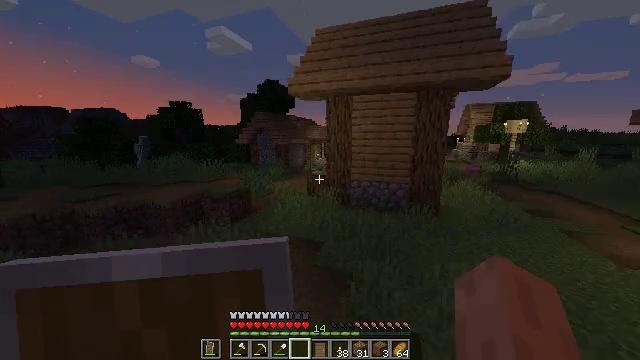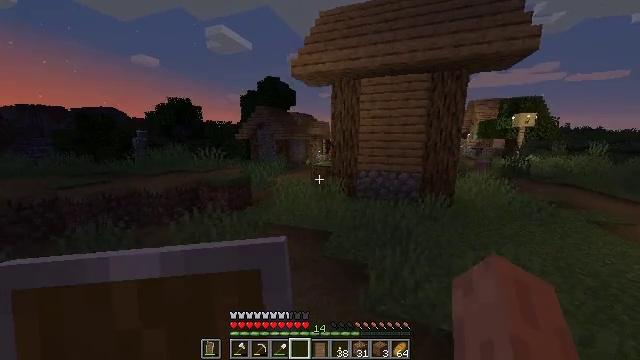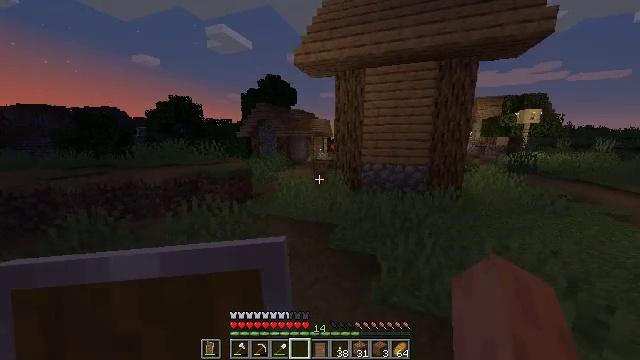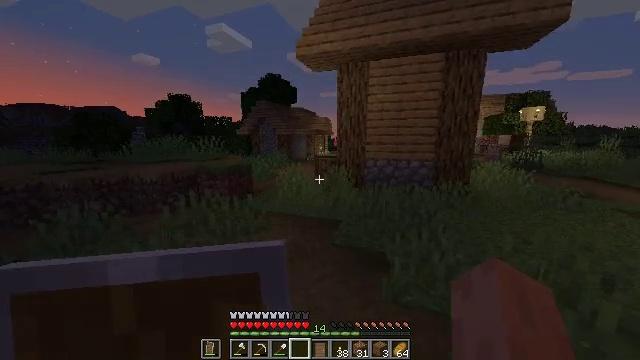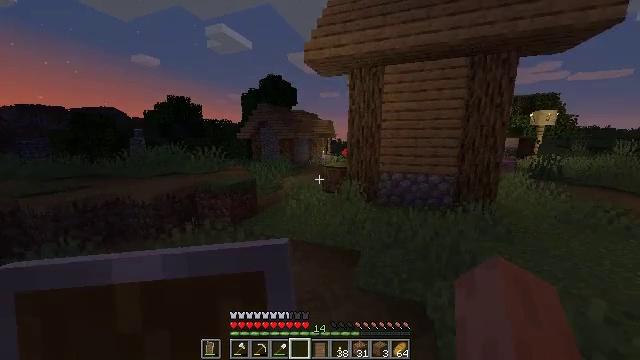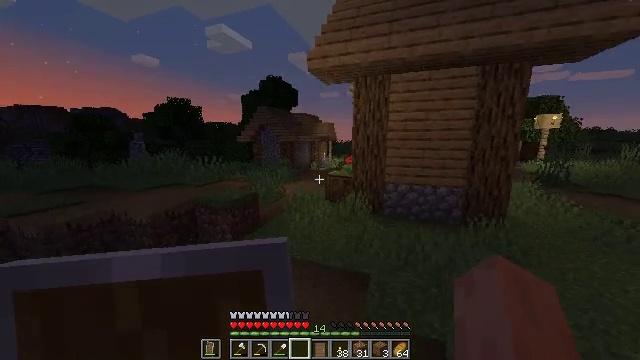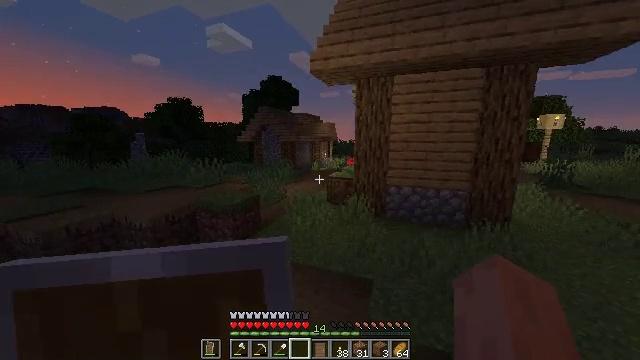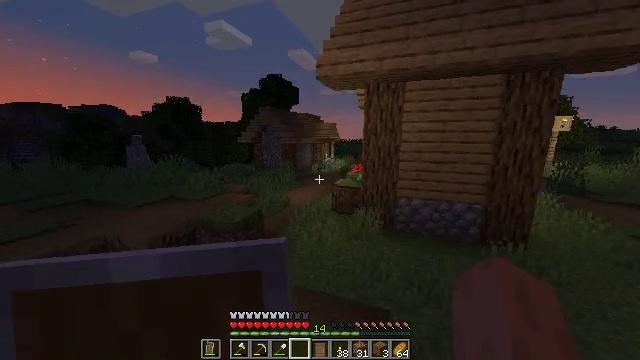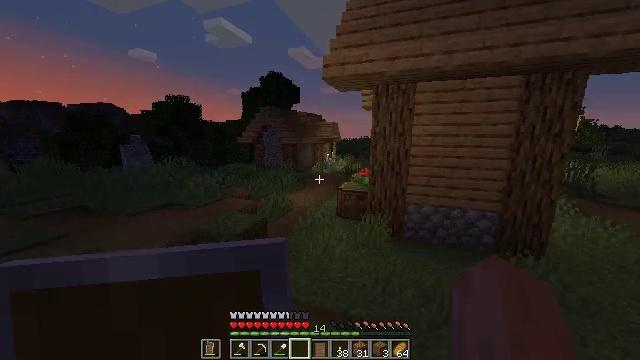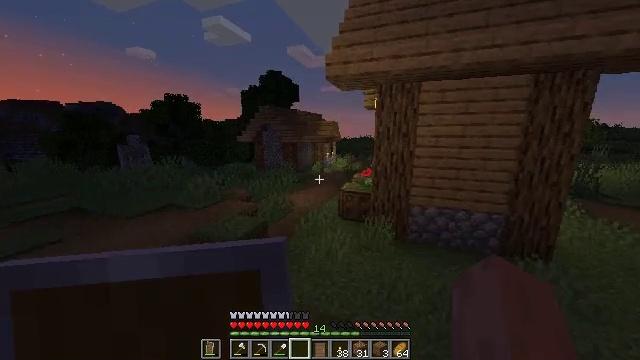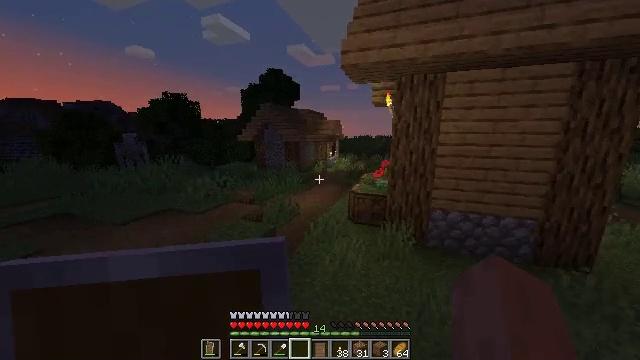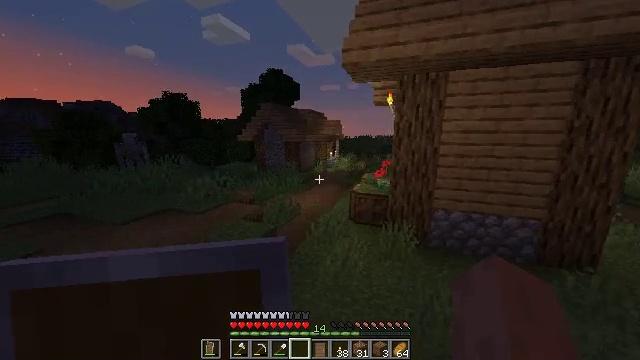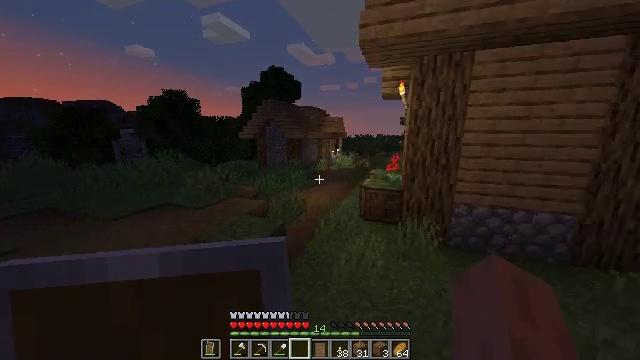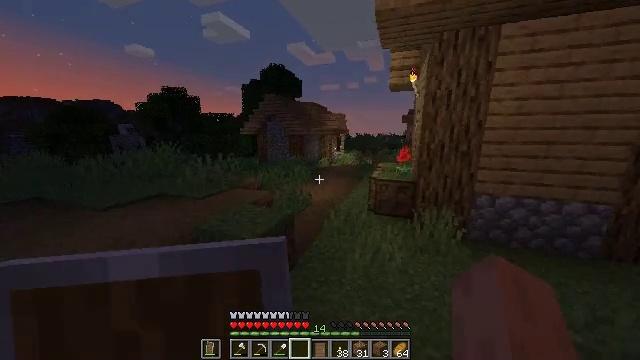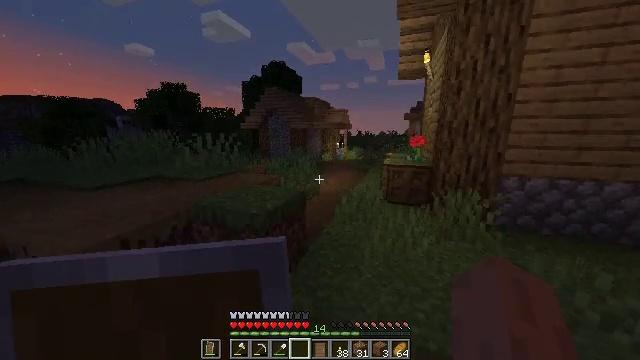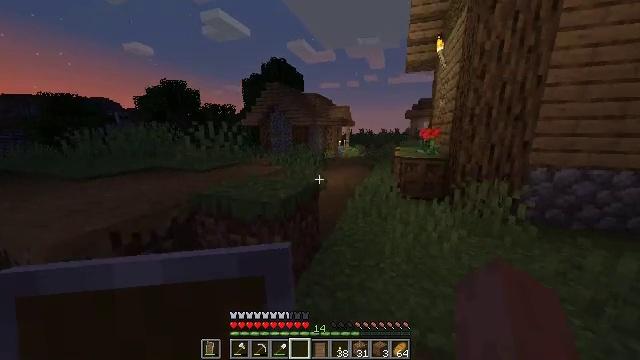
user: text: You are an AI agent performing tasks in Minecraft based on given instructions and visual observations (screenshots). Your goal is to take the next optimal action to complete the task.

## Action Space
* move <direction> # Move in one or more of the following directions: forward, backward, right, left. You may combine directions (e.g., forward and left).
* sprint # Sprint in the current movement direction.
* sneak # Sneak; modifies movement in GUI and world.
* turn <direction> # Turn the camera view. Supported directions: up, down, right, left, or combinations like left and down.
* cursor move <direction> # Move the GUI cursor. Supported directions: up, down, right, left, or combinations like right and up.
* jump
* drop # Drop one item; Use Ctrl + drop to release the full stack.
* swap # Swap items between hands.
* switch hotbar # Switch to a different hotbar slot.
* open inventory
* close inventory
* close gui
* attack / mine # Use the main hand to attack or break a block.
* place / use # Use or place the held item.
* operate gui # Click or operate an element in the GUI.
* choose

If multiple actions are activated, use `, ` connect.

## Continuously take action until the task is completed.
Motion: motion action
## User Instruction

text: Break the bell in the village.
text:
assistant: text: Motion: move forward and move left, sprint, jump
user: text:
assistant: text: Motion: move forward and move left, sprint, jump
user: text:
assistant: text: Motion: move forward and move left, sprint, jump
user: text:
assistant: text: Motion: move forward and move left, sprint, jump
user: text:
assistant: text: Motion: move forward and move left, sprint, jump
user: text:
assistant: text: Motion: move forward and move left, sprint, jump
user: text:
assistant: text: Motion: move forward and move left, sprint, jump
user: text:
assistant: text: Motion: move forward and move left, sprint, jump
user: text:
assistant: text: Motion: move forward and move left, sprint, jump
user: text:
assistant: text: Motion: move forward and move left, sprint, jump
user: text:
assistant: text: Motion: move forward and move left, sprint, jump
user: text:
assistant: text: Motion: move forward and move left, sprint, jump
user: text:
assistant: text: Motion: move forward and move left, sprint, jump
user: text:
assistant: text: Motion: move forward and move left, sprint, jump
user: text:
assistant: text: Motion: move forward and move left, sprint, jump
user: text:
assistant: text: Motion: move forward and move left, sprint, jump
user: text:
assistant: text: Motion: move forward and move left, sprint, jump
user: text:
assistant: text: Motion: move forward and move left, sprint, jump
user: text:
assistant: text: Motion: move forward and move left, sprint, jump
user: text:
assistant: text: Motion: move forward and move left, sprint, jump
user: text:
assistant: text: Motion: move forward and move left, sprint, jump
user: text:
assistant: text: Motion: move forward and move left, sprint, jump
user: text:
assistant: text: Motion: move forward and move left, sprint, turn left and down, jump
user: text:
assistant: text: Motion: move forward and move left, sprint, turn left, jump
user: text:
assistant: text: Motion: move forward and move left, sprint, turn left, jump
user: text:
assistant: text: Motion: move forward and move left, sprint, turn left, jump
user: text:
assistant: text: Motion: move forward and move left, sprint, turn left, jump
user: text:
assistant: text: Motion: move forward and move left, sprint, jump
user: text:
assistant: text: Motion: move forward and move left, sprint, jump
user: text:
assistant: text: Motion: move forward and move left, sprint, jump